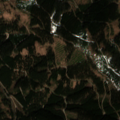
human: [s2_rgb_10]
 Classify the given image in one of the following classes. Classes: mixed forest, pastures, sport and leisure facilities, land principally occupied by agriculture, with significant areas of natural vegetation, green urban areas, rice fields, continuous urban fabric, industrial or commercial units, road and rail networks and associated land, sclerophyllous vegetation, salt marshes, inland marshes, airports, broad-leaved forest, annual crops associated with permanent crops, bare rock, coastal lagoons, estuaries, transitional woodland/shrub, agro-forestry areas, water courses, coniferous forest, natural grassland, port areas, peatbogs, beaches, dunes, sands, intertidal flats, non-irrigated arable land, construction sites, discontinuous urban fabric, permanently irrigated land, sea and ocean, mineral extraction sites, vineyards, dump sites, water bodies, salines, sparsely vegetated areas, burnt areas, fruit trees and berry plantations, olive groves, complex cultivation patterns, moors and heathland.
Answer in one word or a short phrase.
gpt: coniferous forest